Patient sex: M
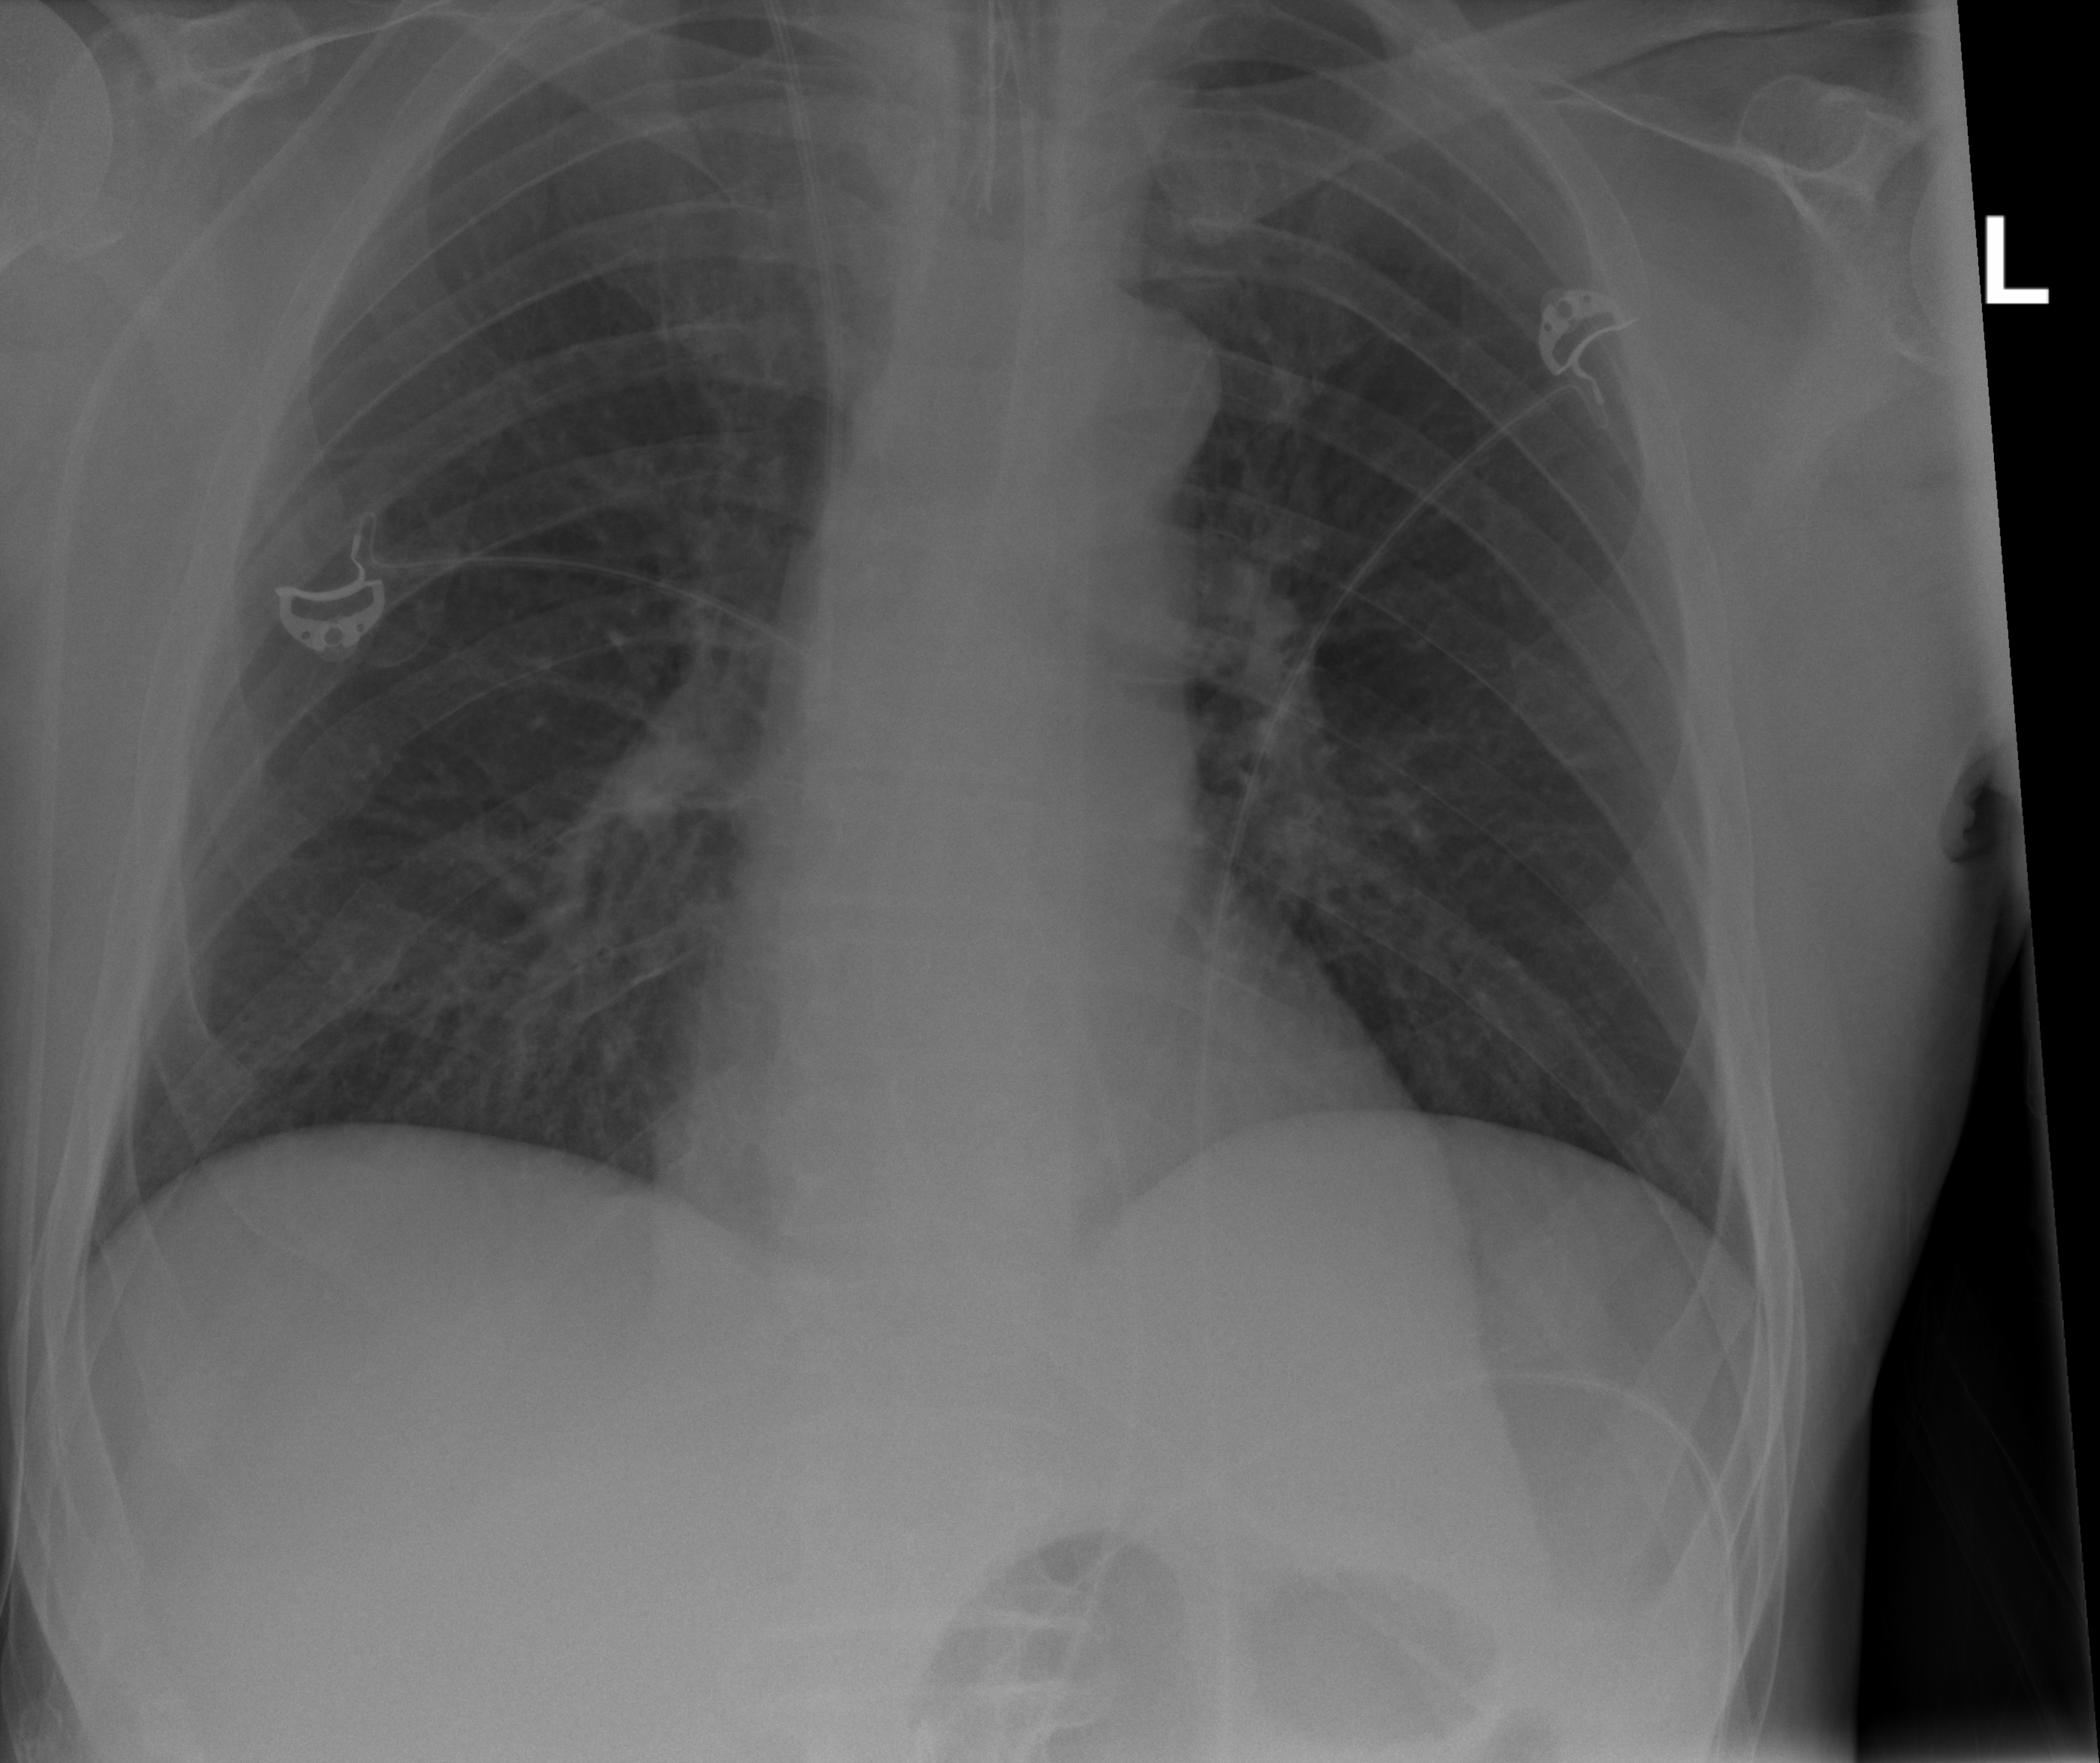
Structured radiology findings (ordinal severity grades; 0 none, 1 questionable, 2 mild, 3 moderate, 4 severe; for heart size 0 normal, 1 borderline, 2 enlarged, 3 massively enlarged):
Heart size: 0
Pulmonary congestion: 0
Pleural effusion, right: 0
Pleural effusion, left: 0
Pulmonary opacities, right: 1
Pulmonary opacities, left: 1
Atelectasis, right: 1
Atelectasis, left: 1